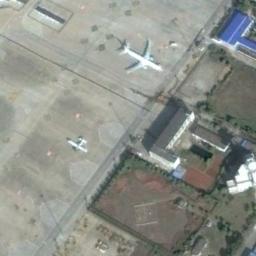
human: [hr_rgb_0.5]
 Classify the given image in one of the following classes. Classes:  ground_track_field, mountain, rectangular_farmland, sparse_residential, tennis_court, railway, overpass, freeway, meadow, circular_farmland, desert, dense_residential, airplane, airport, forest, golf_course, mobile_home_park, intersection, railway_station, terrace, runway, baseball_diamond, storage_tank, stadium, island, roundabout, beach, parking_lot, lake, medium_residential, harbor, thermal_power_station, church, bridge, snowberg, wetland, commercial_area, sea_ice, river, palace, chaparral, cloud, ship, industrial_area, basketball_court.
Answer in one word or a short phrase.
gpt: airplane